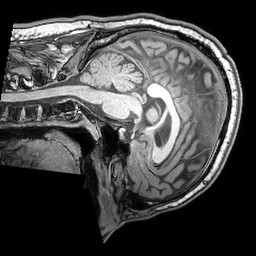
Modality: T1w
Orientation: sagittal
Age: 30
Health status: ill
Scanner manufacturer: philips
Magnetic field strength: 3 T
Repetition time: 0.007 s
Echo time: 0.0035 s